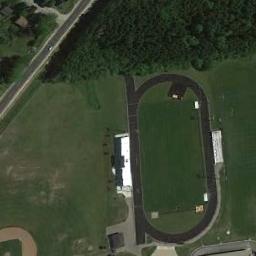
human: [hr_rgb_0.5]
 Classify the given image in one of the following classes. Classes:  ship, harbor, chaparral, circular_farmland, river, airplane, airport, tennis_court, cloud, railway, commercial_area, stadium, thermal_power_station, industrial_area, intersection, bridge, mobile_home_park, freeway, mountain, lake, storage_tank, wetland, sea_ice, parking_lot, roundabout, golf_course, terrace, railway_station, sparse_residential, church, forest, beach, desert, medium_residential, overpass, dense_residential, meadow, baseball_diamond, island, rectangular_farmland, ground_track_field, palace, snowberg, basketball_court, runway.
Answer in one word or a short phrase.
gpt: ground_track_field